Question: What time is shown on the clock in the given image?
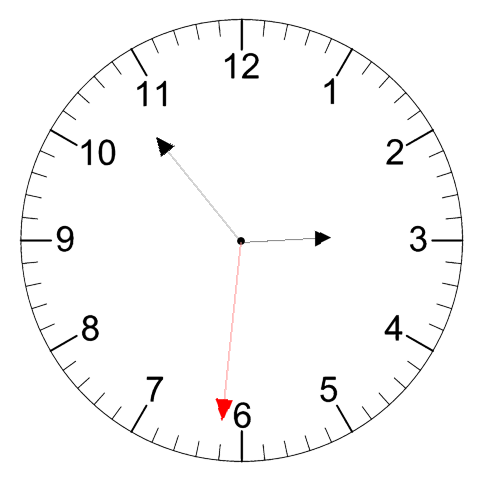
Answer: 02:53:31